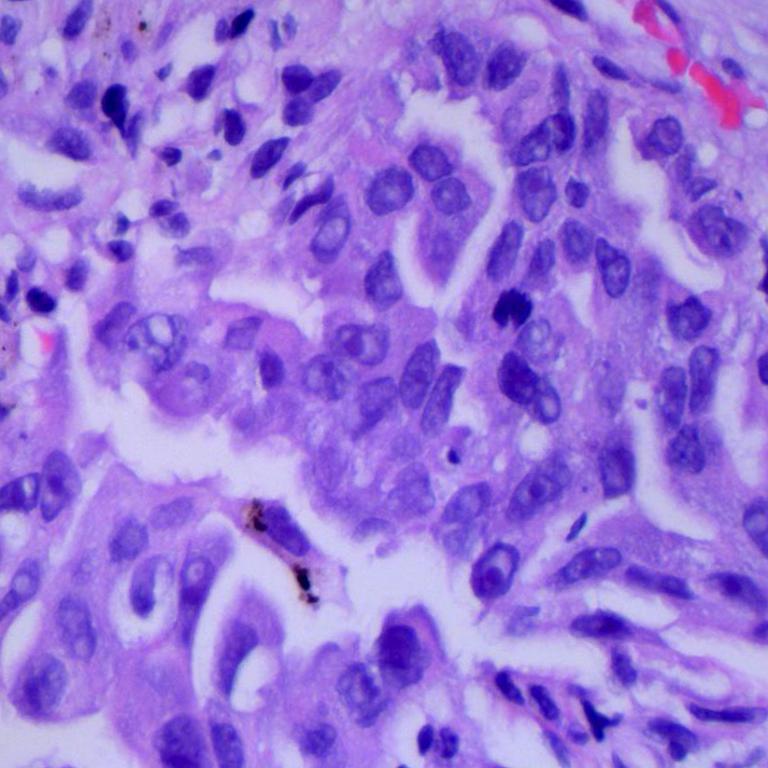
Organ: lung
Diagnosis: adenocarcinomas